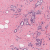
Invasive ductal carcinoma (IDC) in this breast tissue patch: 1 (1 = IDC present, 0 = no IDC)